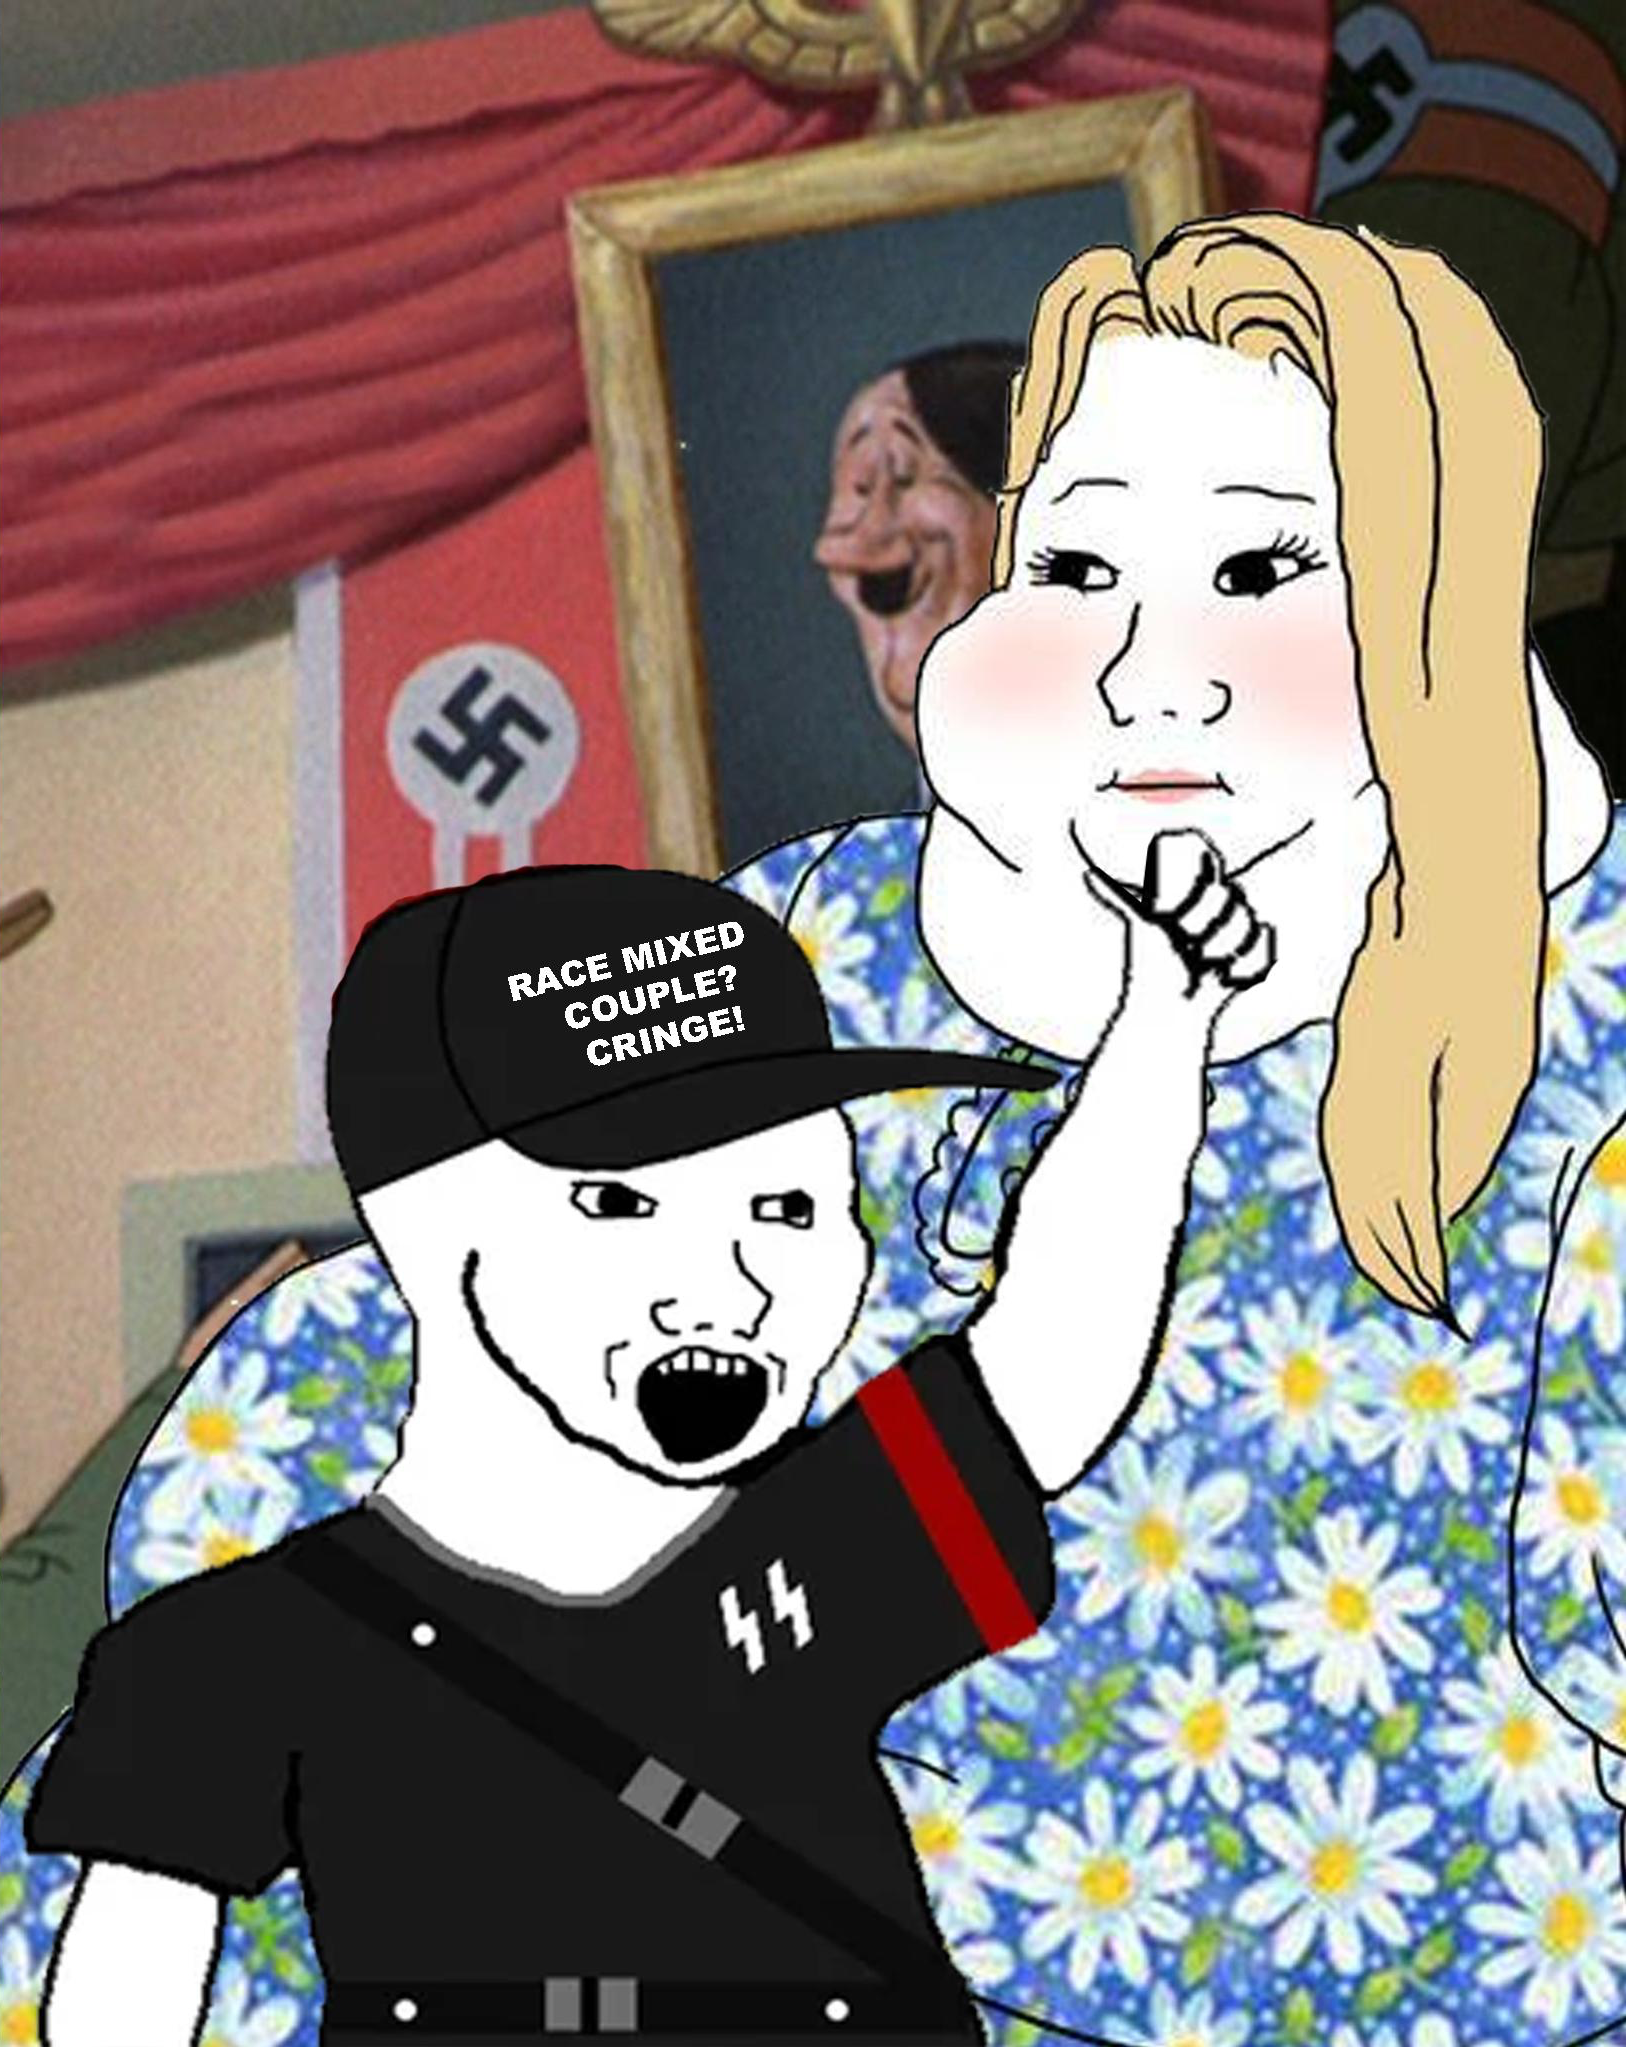
Label: 5_Wojak_with_Background